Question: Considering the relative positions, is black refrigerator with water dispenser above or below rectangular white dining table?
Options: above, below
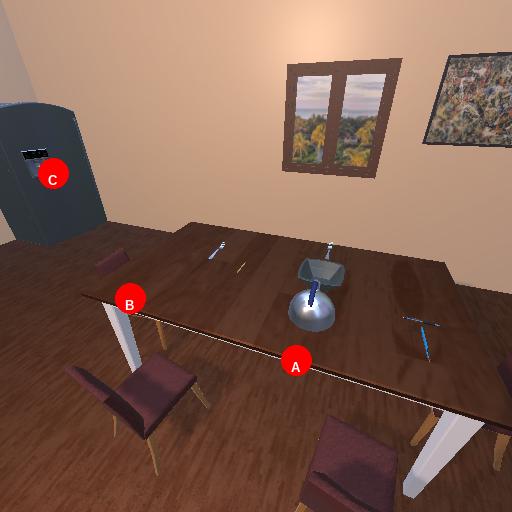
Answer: above